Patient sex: M
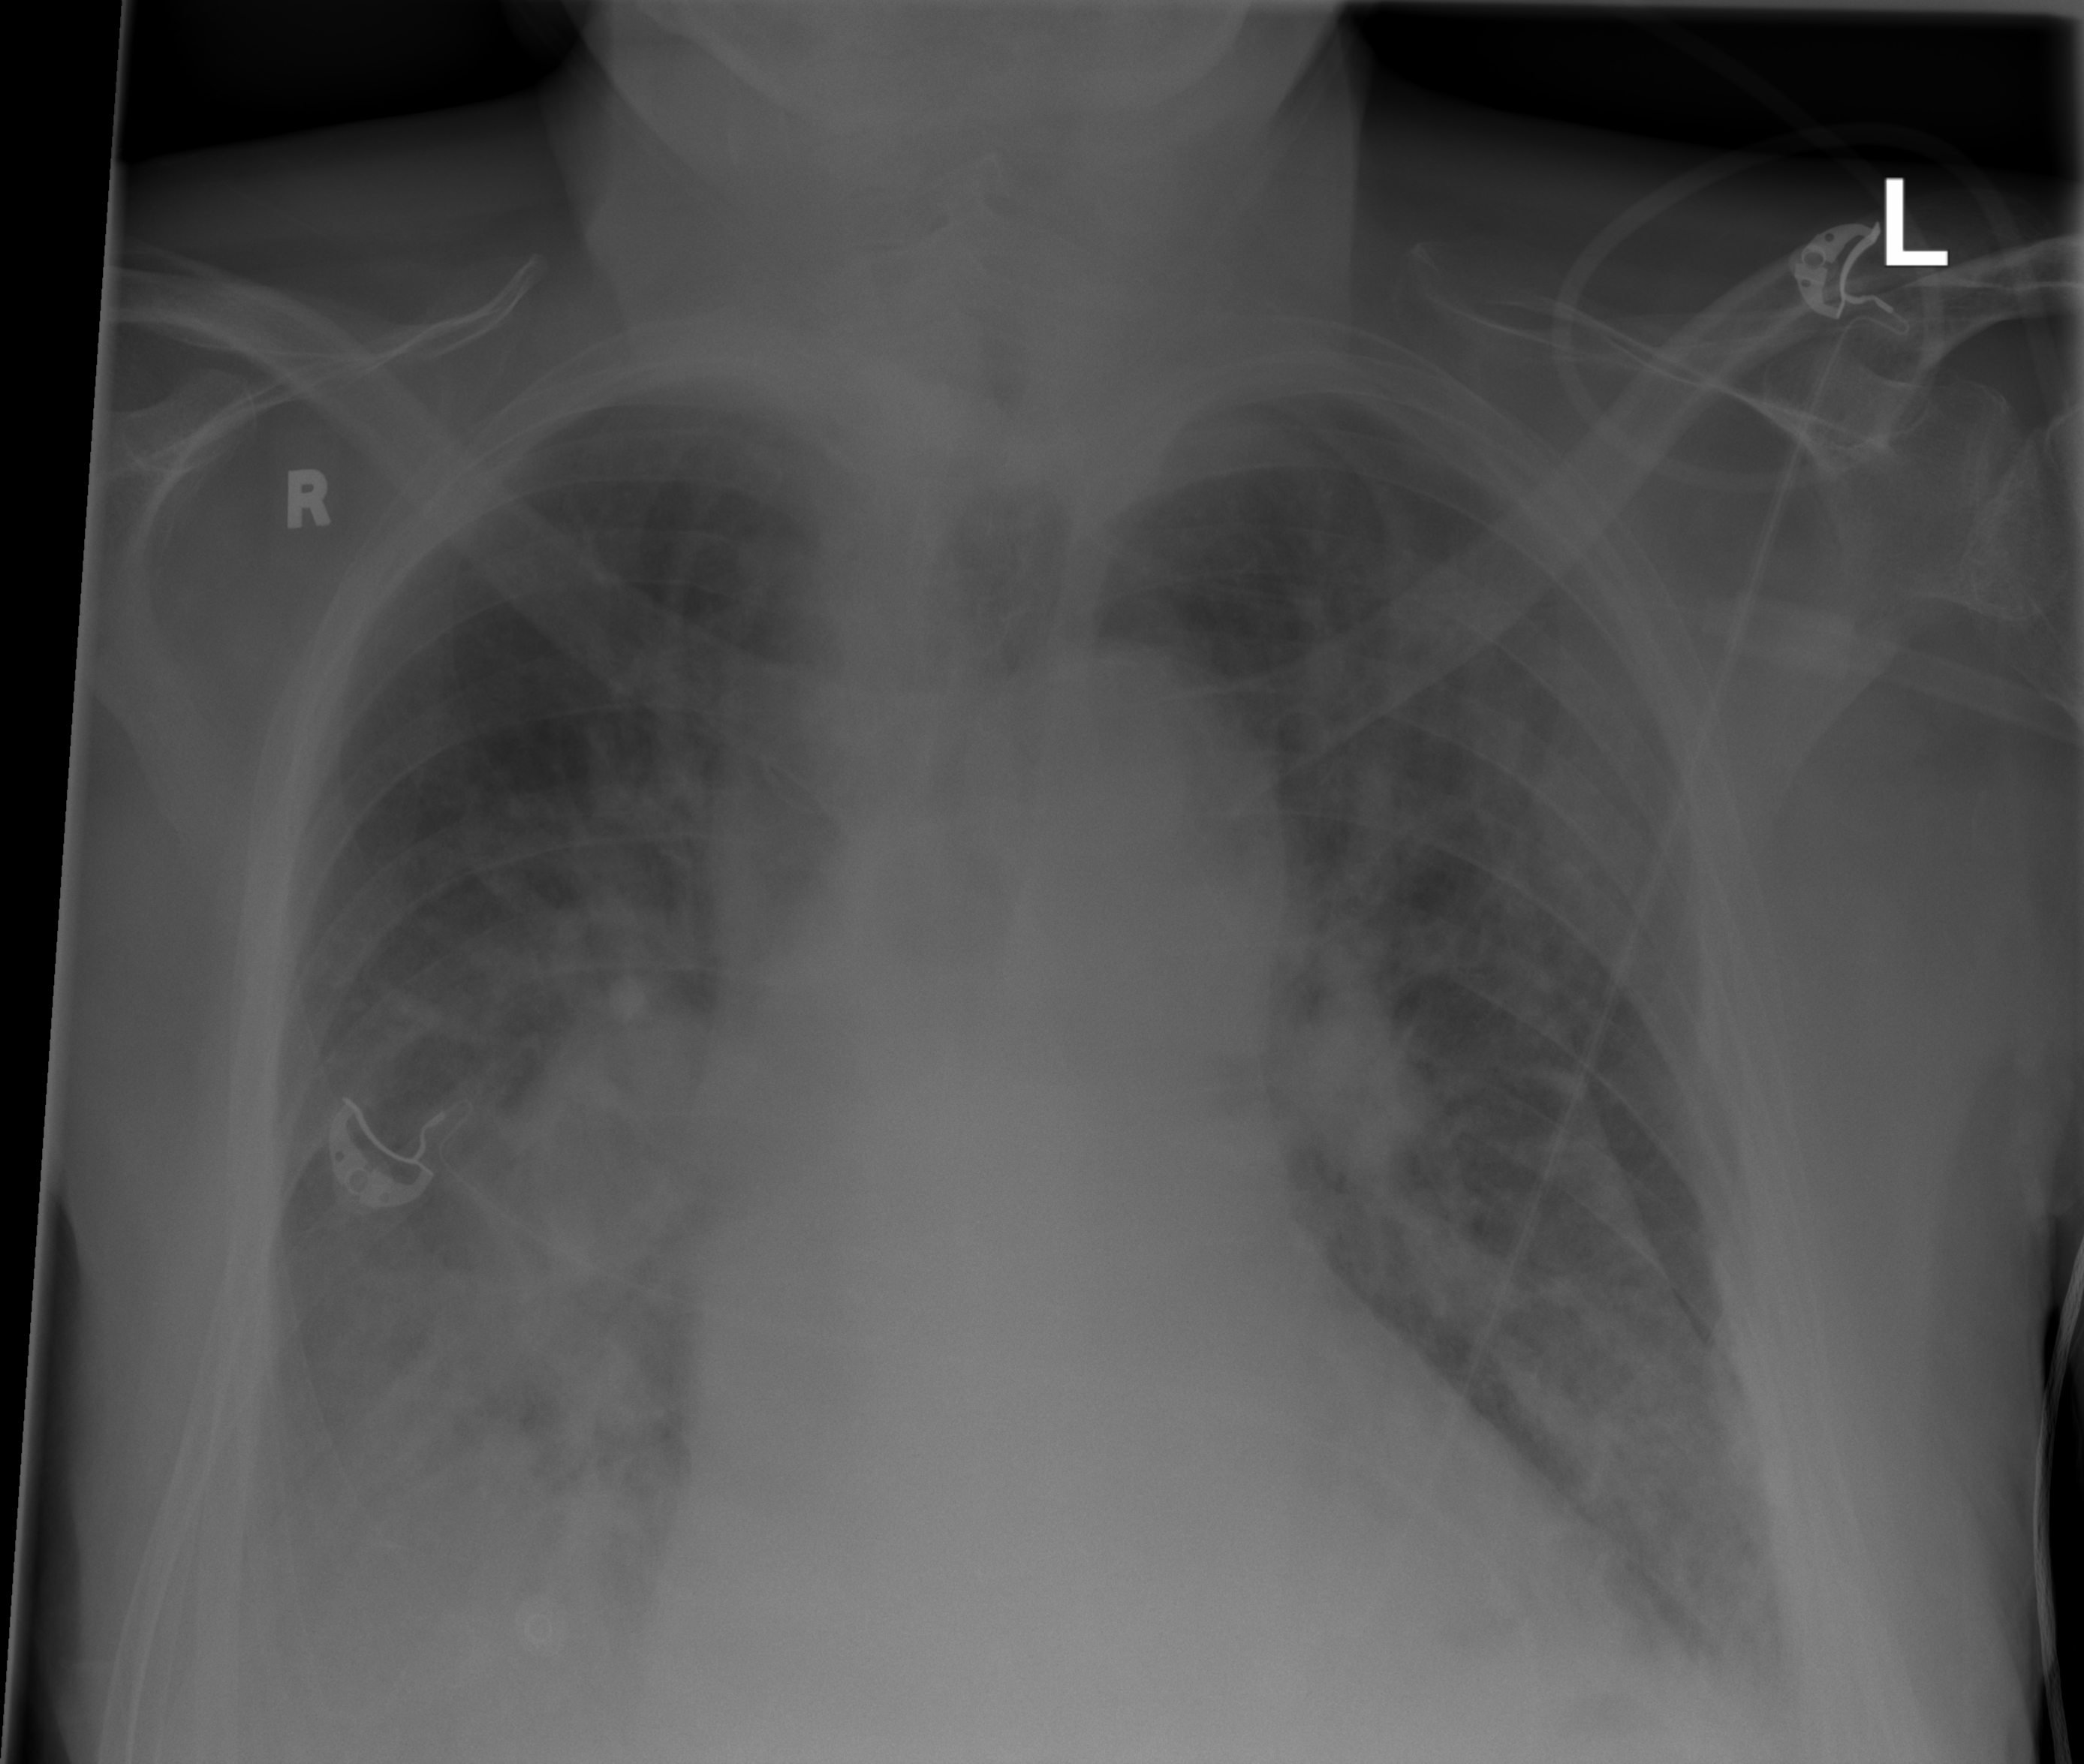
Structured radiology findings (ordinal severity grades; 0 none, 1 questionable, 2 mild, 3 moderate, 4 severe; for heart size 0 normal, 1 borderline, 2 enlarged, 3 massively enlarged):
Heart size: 2
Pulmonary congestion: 2
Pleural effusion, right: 3
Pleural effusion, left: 2
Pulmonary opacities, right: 2
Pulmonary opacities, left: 2
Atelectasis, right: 2
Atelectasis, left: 2